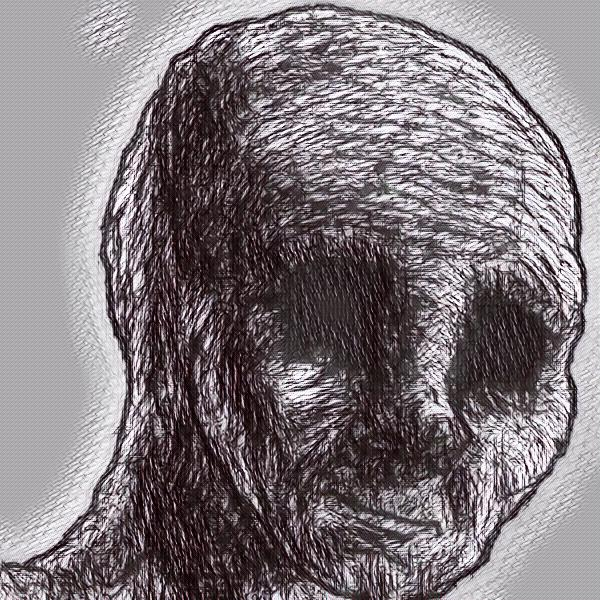
Label: 5_Wojak_with_Background